Interaction volume radius: 10 \u00c5
Interaction volume height: 25 \u00c5
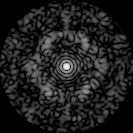
Disorder parameter: 0.7312